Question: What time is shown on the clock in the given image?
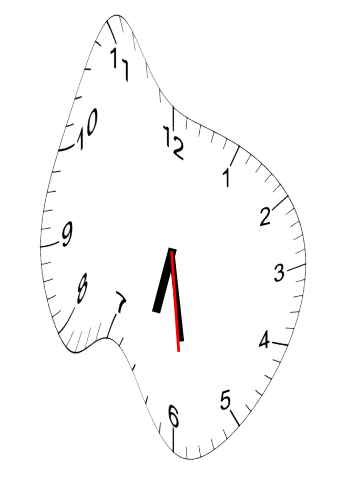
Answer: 06:28:29